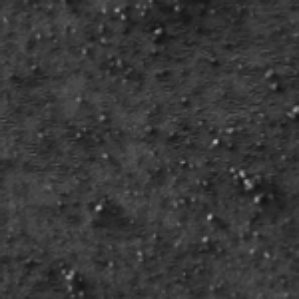
Label: frost